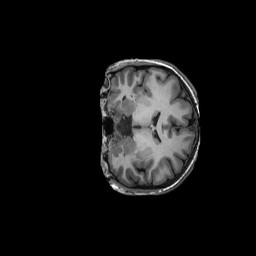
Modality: T1w
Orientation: coronal
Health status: ill
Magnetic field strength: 3 T